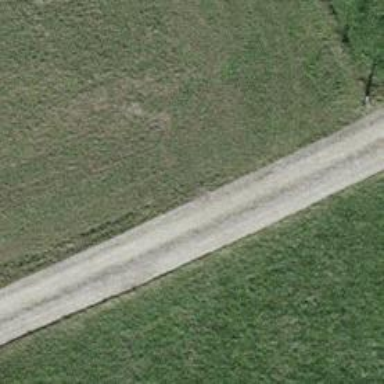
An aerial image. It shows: Track with grade 3 surface.